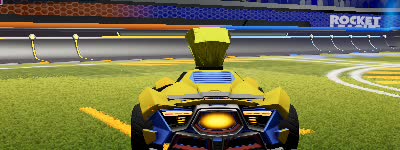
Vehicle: werewolf